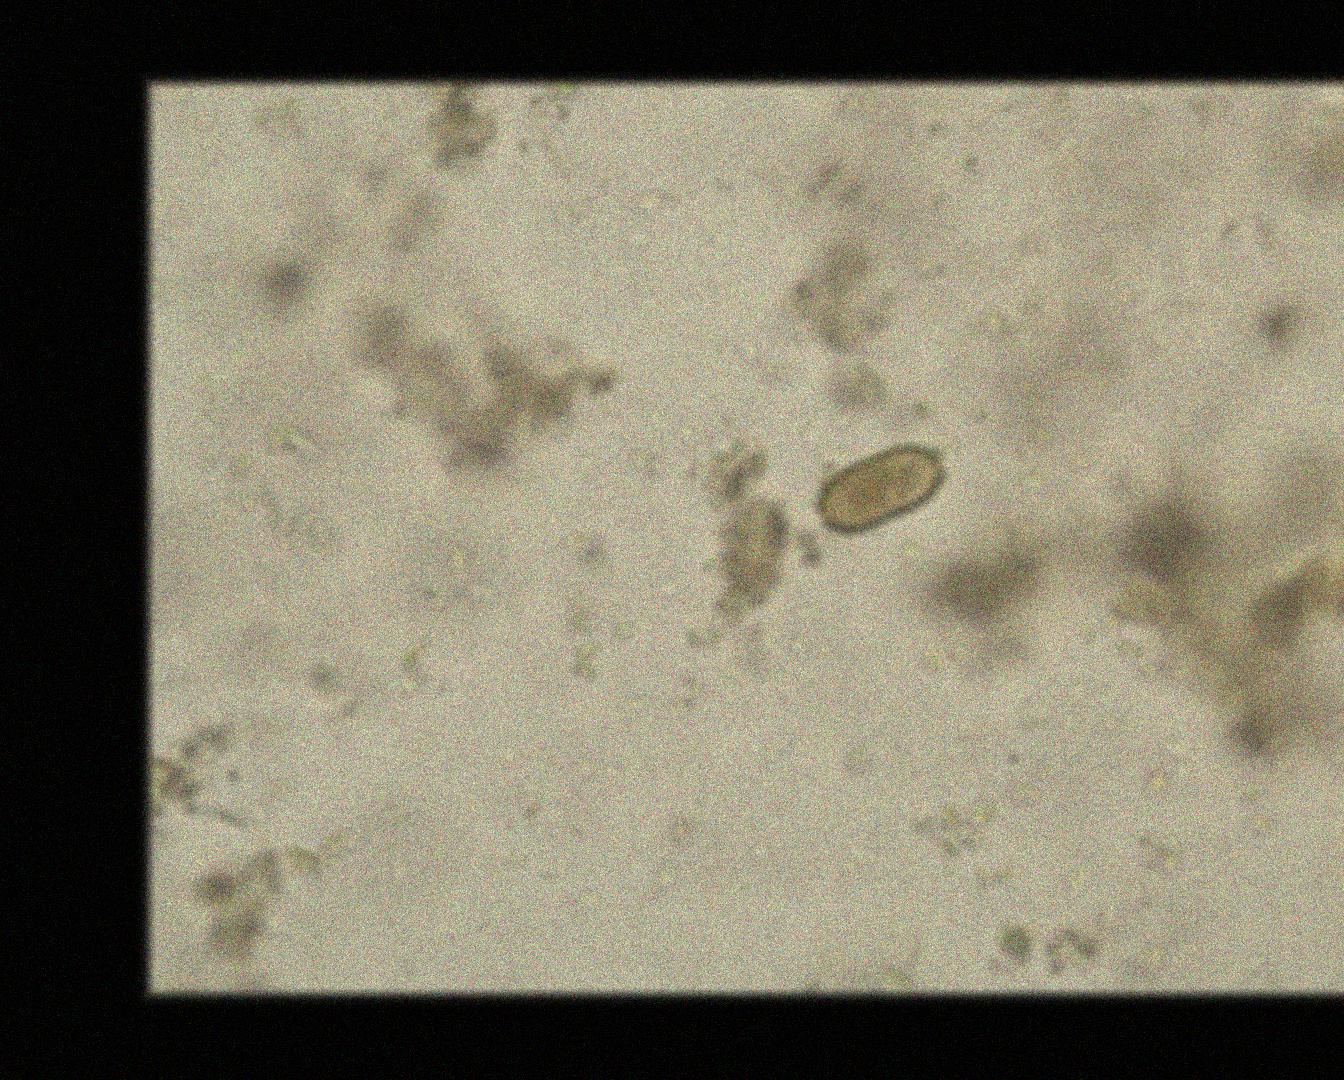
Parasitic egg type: Capillaria philippinensis